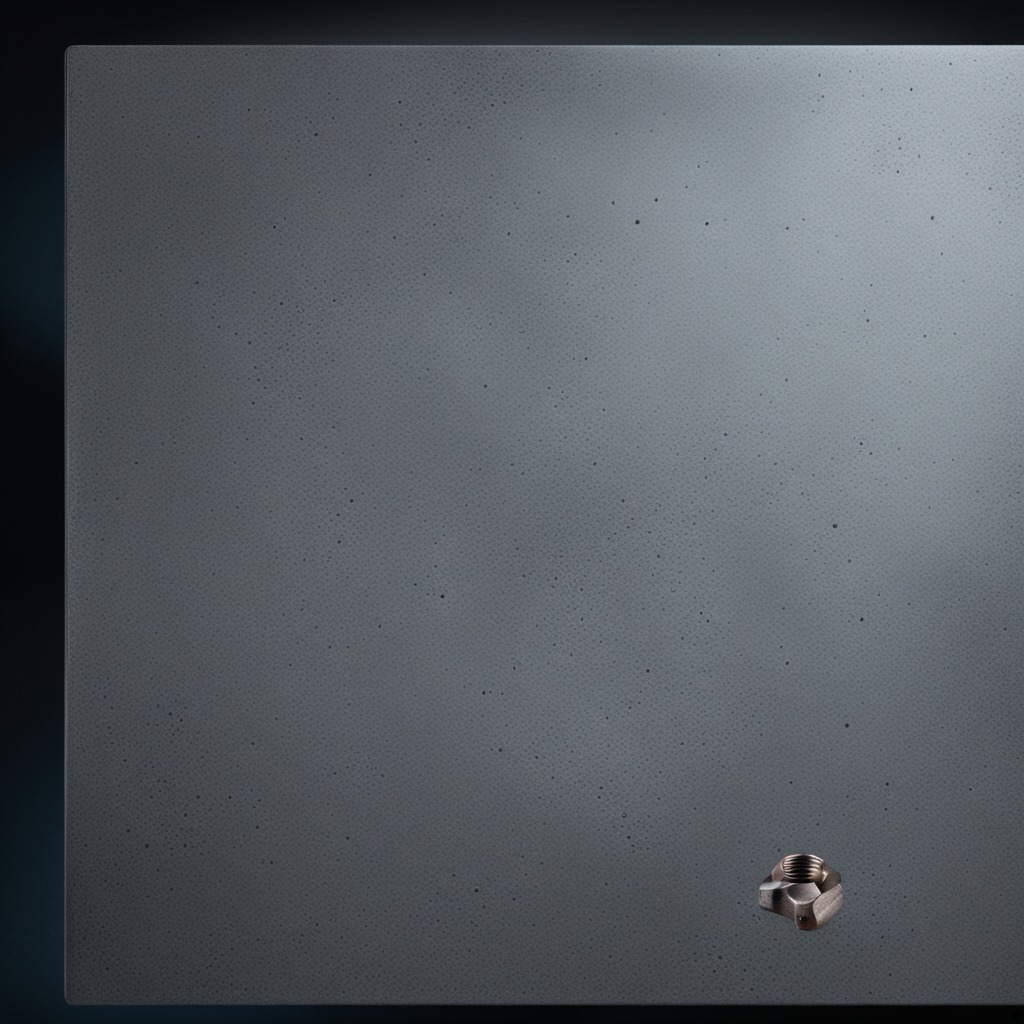
A metal nut lies on the clean granite table inside a workshop at night dim ambient light soft shadows worn but